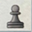
Piece: bP